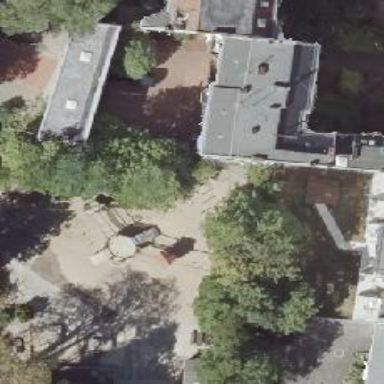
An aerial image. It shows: Playground featuring swings.